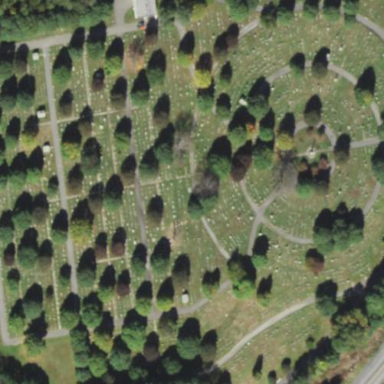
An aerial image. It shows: Grave yard.